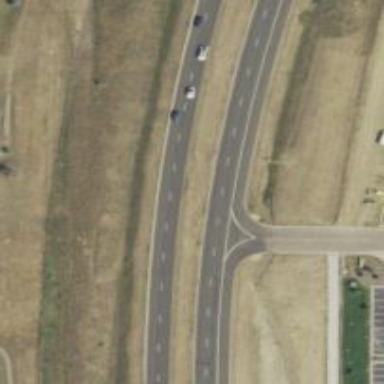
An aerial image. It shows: Trunk link road with asphalt surface.